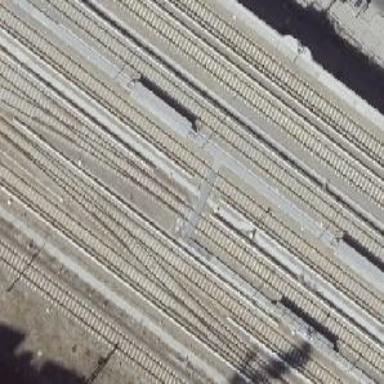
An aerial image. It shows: Crossing for the railway.